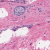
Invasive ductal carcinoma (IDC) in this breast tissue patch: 0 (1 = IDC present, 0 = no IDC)